Question: I'm working on a website and I was happy that all was looking good on Chrome, Firefox and Safari. Then it came it suddenly in my mind, I started sweating, the heart started beating fast.. oh God, I have to test it on IE! And, of course, it doesn't work :)
So, I have a menu that looks like this:

and is created in this way:
'''
<!DOCTYPE HTML PUBLIC "-//W3C//DTD HTML 4.01//EN" "http://www.w3.org/TR/html4/strict.dtd">
<html xmlns="http://www.w3.org/1999/xhtml">
<head>
<meta http-equiv="Content-Type" content="text/html;charset=utf-8"/>
<title>Test &#8482;</title>
<link href="styles/small.css" media="(max-width: 1000px)" rel="stylesheet" type="text/css" />
<link href="styles/large.css" media="(min-width: 1000px)" rel="stylesheet" type="text/css" />
<link rel="shortcut icon" href="images/test_logo.ico" type="image/x-icon" />
<link rel="icon" href="images/test_logo.ico" type="image/ico" />
</head>
<body onload="setup()">
<div id="menuContainer">
<div id="menu">
<img id="testLogo" alt="menu" src="images/test_write_black.png"/>
<ul id="navimenu">
<li><a class="menuItem" id="homeMenuId" onclick="homeClicked()" >Home</a></li>
<li><a class="menuItem" id="supportMenuId" onclick="supportClicked()" >Support</a></li>
<li><a class="menuItem" id="contribMenuId" onclick="contributeClicked()">Contribute</a></li>
<li><a id="languageText" href="#openModal">English</a></li>
</ul>
</div>
<div id="openModal" class="modalDialog">
<div>
<a href="#close" class="close"><img id="imageClose" alt="delete" src="images/logo_delete_on.png"/></a>
<button class="language-selection" onclick="onChangeLanguageFunction('en')">English</button>
<button class="language-selection" onclick="onChangeLanguageFunction('it')">Italiano</button>
<button class="language-selection" onclick="onChangeLanguageFunction('de')">Deutsch</button>
</div>
</div>
</div>
...
'''
CSS:
'''
.modalDialog
{
position: fixed;
top: 0;
right: 0;
bottom: 0;
left: 0;
background: rgba(0,0,0,0.8);
z-index: 99999;
opacity:0;
-webkit-transition: opacity 300ms ease-in;
-moz-transition: opacity 300ms ease-in;
transition: opacity 300ms ease-in;
pointer-events: none;
}
.modalDialog:target
{
opacity:1;
pointer-events: auto;
}
.modalDialog > div
{
width: 400px;
position: relative;
margin: 10% auto;
padding: 25px 20px 13px 20px;
border-radius: 10px;
border: solid 2px #be6500;
background: #fff;
background: -moz-linear-gradient(#fff, #999);
background: -webkit-linear-gradient(#fff, #999);
background: -o-linear-gradient(#fff, #999);
}
.close
{
background: Transparent;
position: absolute;
right: -30px;
top: -50px;
}
'''
so when I click the "" on the right, the 'modaDialog' shows up and I can choose the language.
On IE (tried 7/8/9/10) all is displayed correctly, but there's no hover (not a big problem), no "" and no on the menu items. But there are 3 "" circa 100px under the menu that change the language when clicked.
What could be the problem ? is there a tool to check what is wrong ?
I have already <URL> the site and got 0 errors.
EDIT: following the CSS of the menu:
'''
#menu
{
height: 64px;
text-align: center;
vertical-align: middle;
font-family: "Arial Black", Gadget, sans-serif;
font-size: 24px;
font-style: normal;
font-variant: normal;
font-weight: 500;
line-height: 20px;
text-shadow: 3px 2px 3px #333333;
background-color: #DDDDDD;
border-radius: 8px;
border: solid 2px #555555;
}
#menu ul
{
height: auto;
padding: 20px 0px;
margin: 0px;
}
#menu li
{
display: inline;
padding: 20px;
}
.menuItem
{
color: #0000DD;
text-decoration: none;
padding: 8px 8px 8px 8px;
cursor: pointer;
}
.menuItem:hover
{
color: #7777FF;
font-weight: 2000;
text-shadow: 3px 2px 10px #0000ff;
}
'''
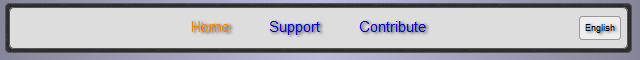
Answer: The point is that animating opacity in IE10 is not always very solid. It does not do anything and instead of animating opacity, you should animate visibility:
'''
.modalDialog
{
position: fixed;
top: 0;
right: 0;
bottom: 0;
left: 0;
background: rgba(0,0,0,0.8);
z-index: 99999;
visibility:hidden;
opacity:0;
transition:visibility 0s linear 0.5s,opacity 0.5s linear; /* animation on visibility */
}
.modalDialog:target
{
visibility:visible;
opacity:1;
transition-delay:0s;
}
'''
<URL>